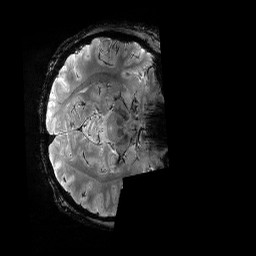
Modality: T2starw
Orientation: axial
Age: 27
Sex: male
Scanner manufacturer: siemens
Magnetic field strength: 6.98 T
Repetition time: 4.91 s
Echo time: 0.016 s